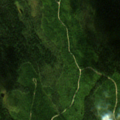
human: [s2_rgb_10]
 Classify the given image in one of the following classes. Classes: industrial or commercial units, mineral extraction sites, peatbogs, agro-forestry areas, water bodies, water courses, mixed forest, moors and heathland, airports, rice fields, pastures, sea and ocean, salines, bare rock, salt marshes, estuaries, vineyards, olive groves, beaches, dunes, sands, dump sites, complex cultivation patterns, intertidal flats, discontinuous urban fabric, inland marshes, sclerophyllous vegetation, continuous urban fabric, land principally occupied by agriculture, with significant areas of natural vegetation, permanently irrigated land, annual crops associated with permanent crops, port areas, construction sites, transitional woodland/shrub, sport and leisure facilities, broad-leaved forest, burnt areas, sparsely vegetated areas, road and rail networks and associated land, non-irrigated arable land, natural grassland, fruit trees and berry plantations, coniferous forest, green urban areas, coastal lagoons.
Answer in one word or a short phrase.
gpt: coniferous forest, mixed forest